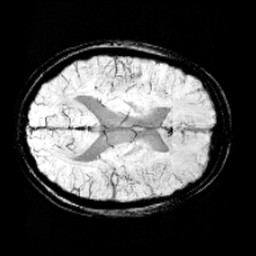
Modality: minIP
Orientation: axial
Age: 12
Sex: male
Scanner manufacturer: siemens
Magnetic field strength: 3 T
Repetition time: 0.027 s
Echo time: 0.02 s